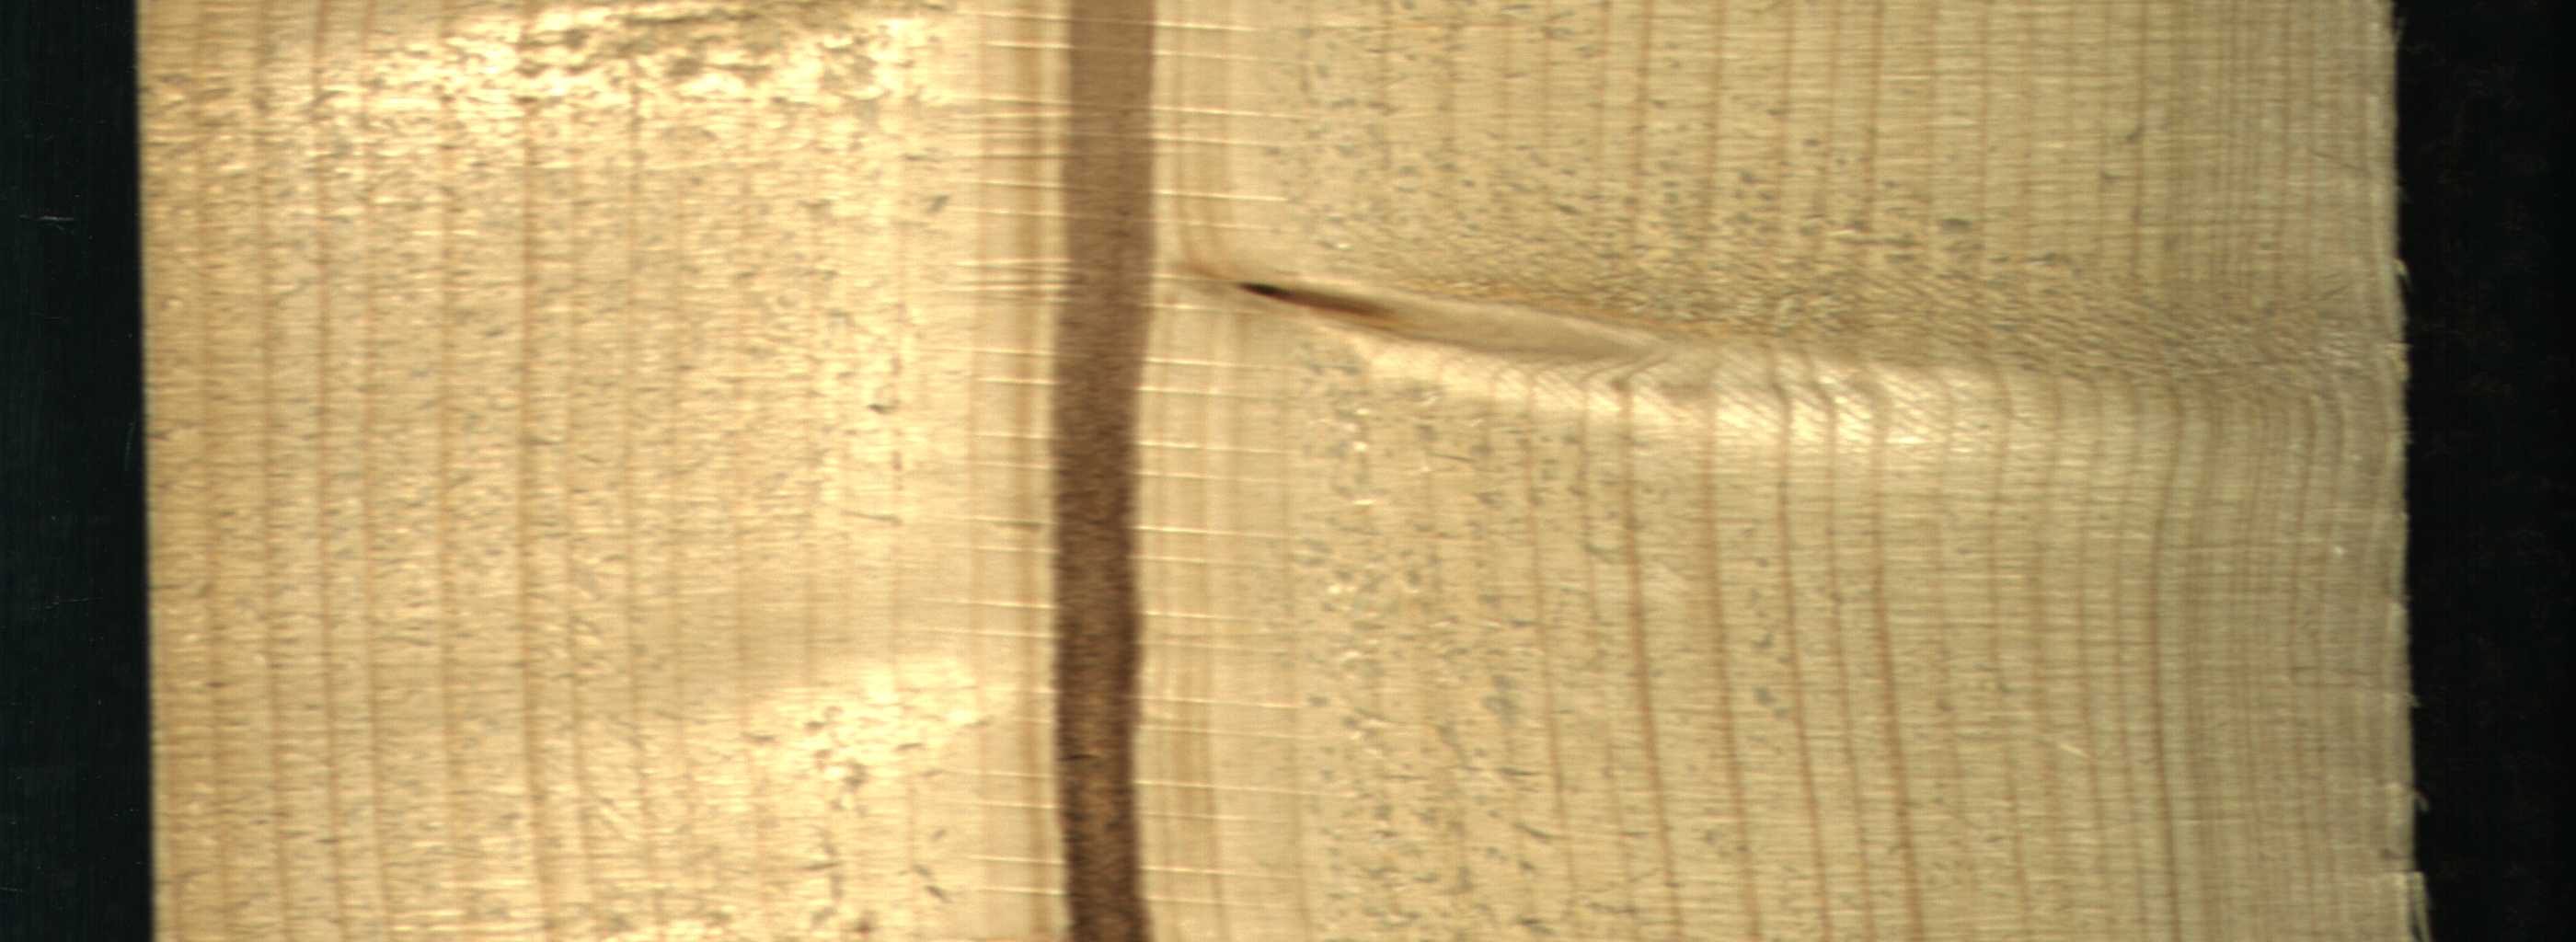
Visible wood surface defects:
Marrow
Dead_Knot